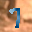
Label: 7